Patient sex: M
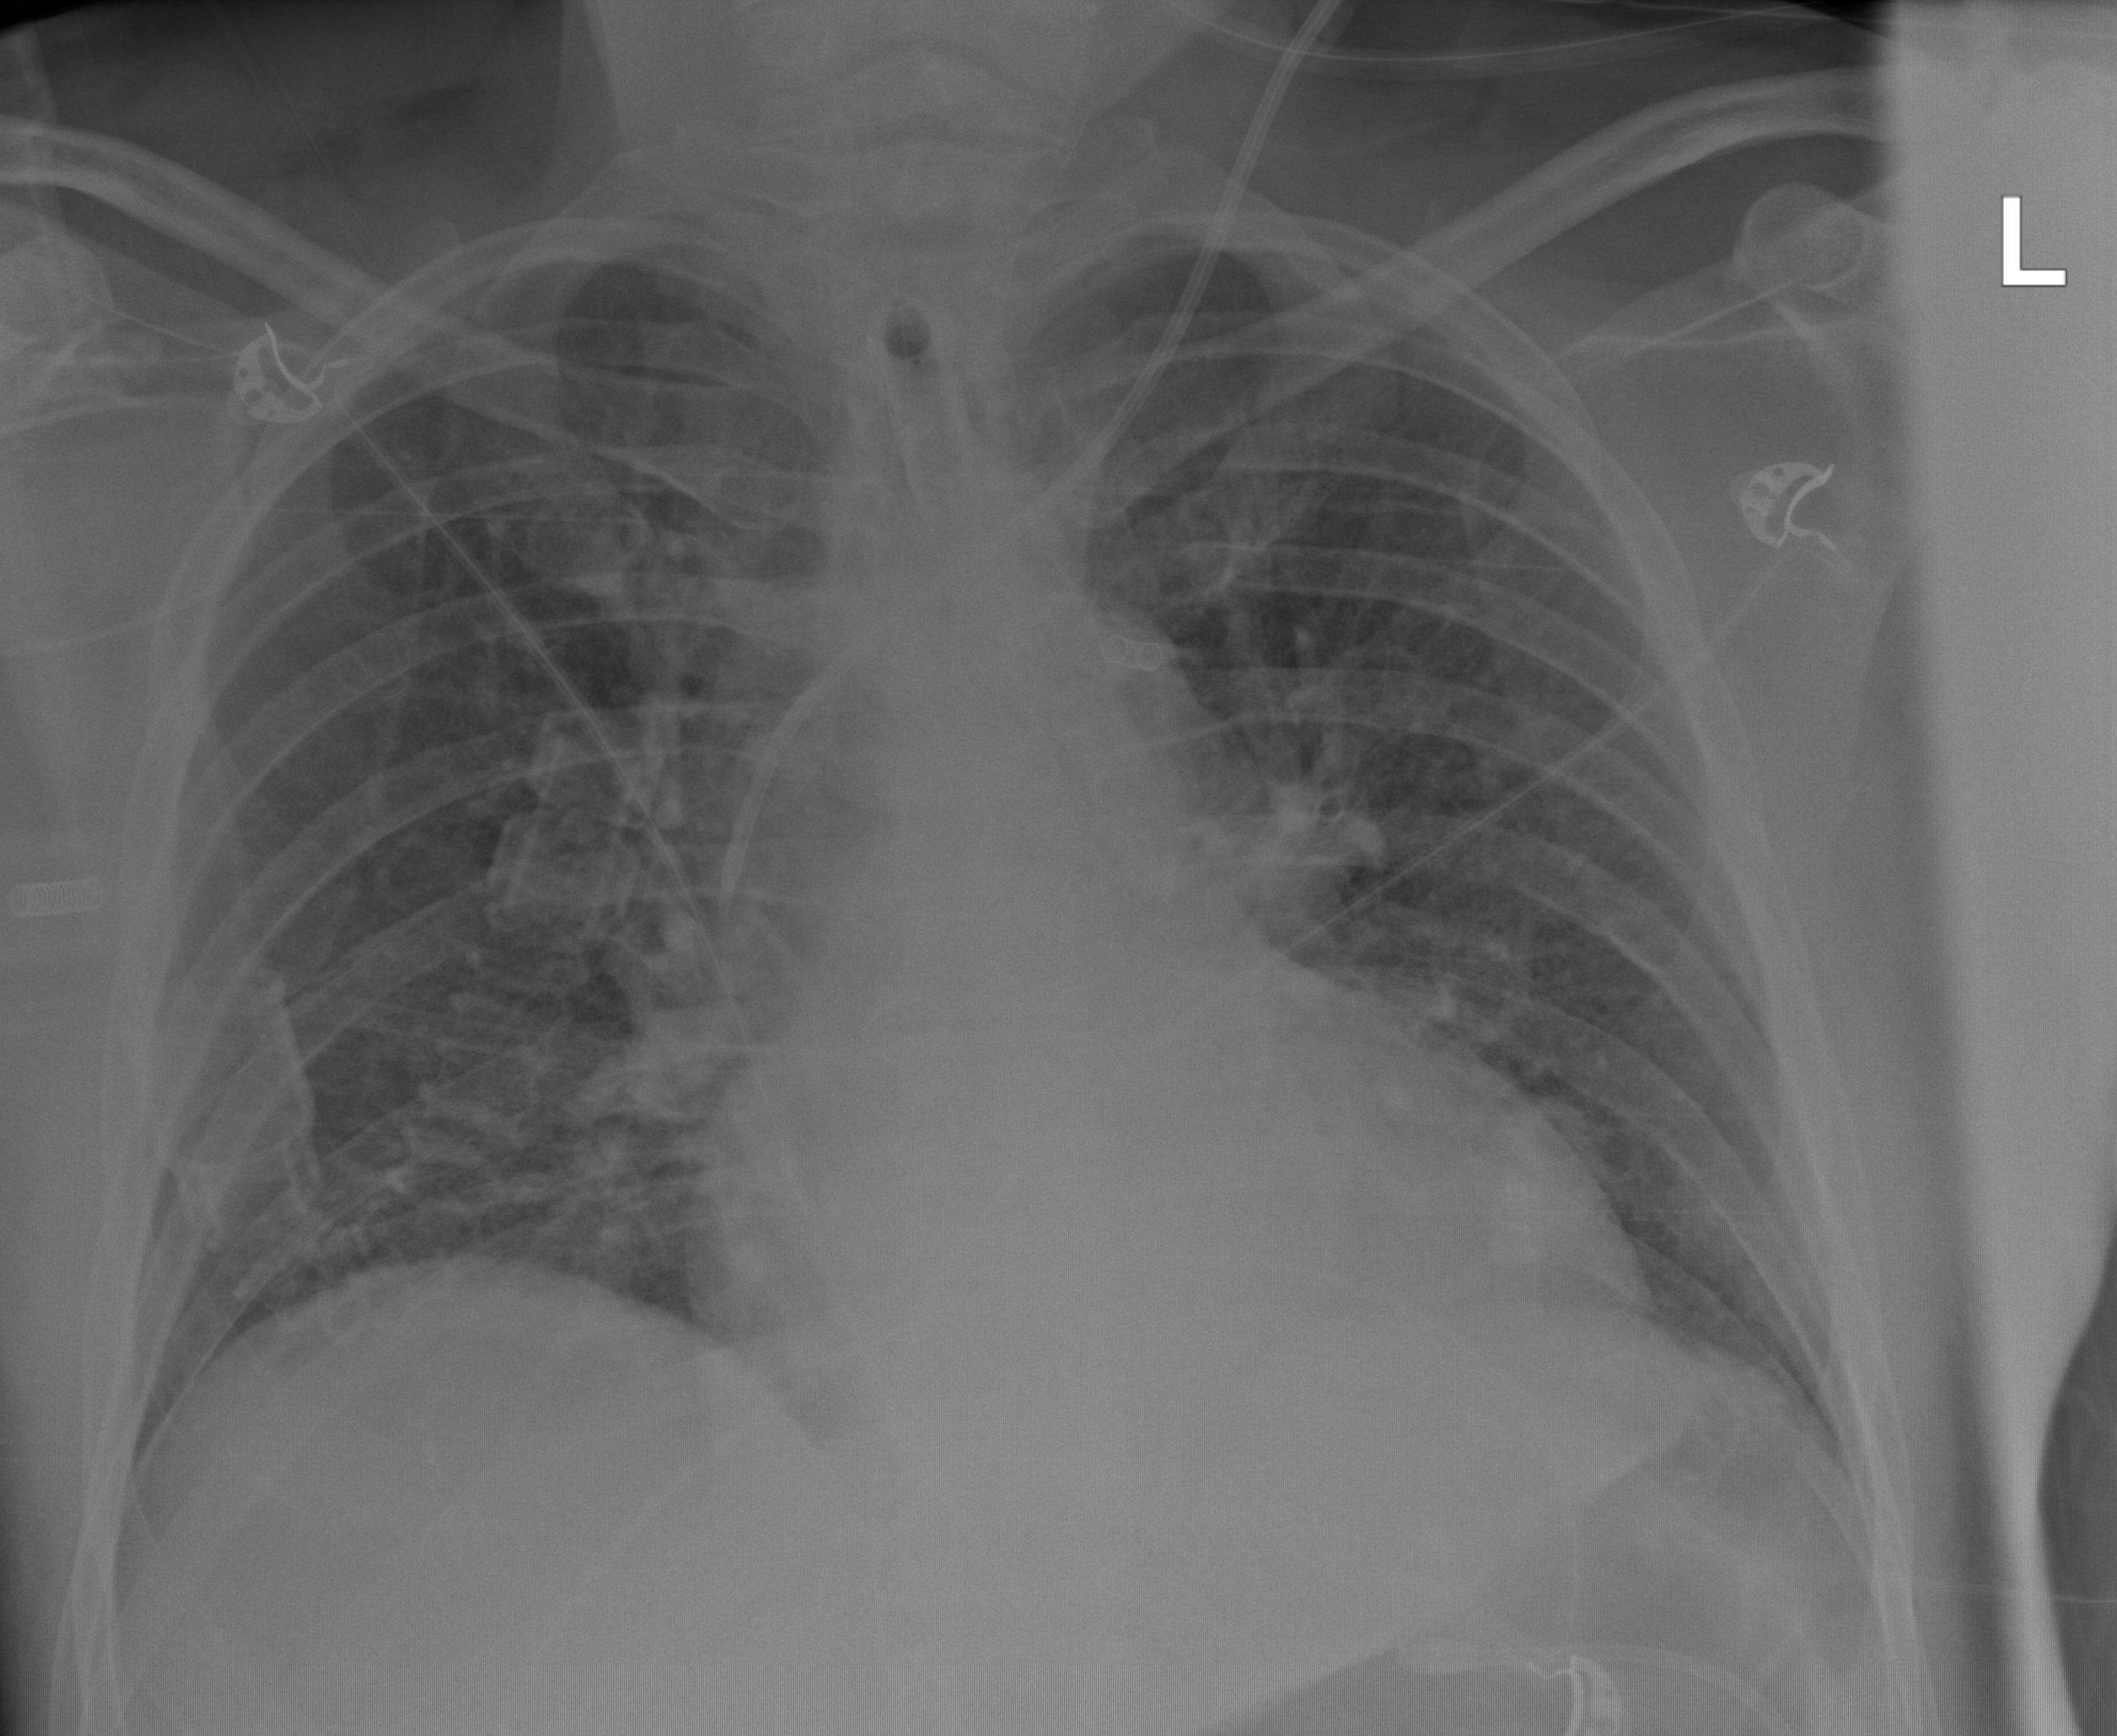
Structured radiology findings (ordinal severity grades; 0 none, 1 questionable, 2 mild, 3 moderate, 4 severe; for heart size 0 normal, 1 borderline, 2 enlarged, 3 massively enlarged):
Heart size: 2
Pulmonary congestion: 2
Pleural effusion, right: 0
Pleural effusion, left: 0
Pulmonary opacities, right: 0
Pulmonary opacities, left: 2
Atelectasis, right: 2
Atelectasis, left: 2